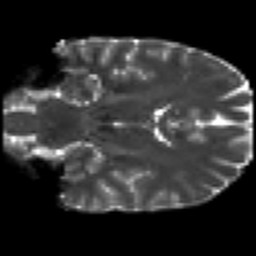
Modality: T2w
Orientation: coronal
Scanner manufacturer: siemens
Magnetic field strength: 3 T
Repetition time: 7.8 s
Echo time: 0.09 s